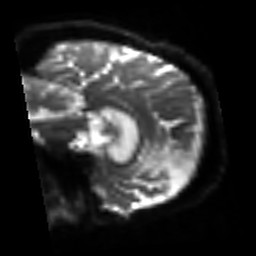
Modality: sbref
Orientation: sagittal
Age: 75
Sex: female
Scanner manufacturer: siemens
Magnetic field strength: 3 T
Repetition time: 3.2 s
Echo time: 0.081 s